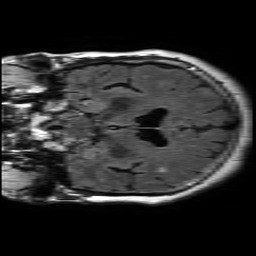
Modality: FLAIR
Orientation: coronal
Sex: female
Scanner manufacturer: philips
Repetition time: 11 s
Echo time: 0.125 s